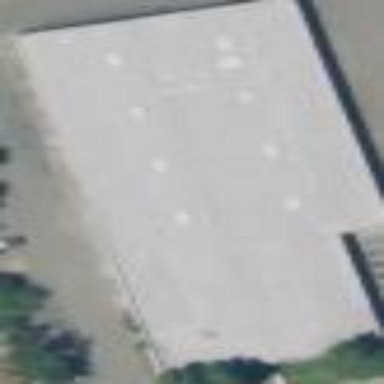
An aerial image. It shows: Warehouse building.